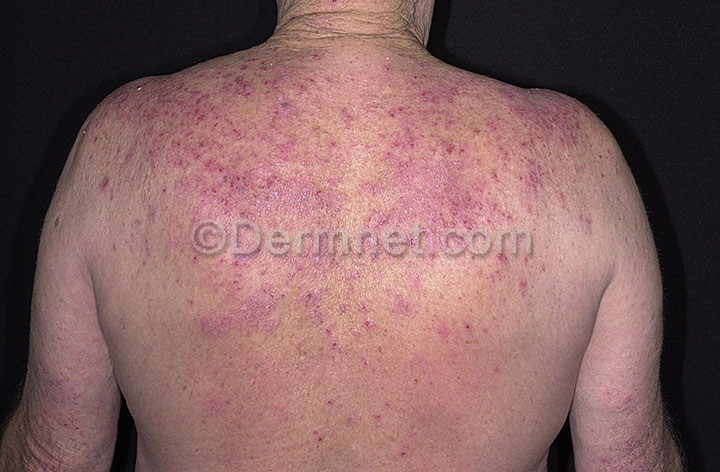
Disease: Eczema Photos